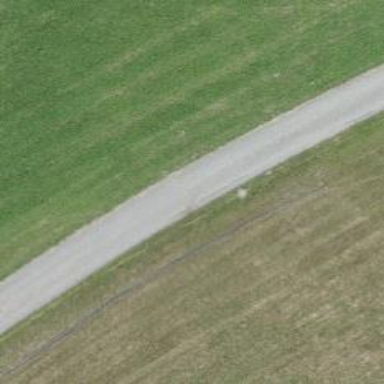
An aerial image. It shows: Path with ground surface. The track is of grade1 quality.